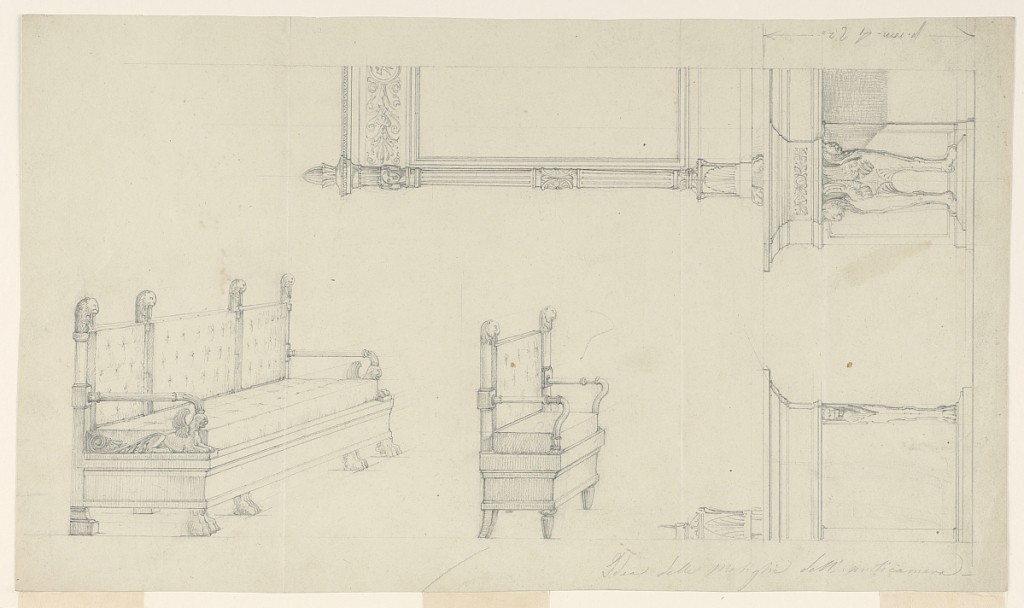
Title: Designs for a Sofa, Armchair, Console Table, Console Looking Glass
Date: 1815–30
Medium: Graphite on cream wove paper
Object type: Drawing
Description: Design for sofa at left, chair in center, both shown obliquely from the front corners. The sofa is supported at the front by four lion feet. The lower ends of the arms of the sofa stand upon the heads of crouching winged lions with scrolls as foils. The seat and the back are upholstered, the latter in three sections which are framed by poles with lion heads carrying wings, on top. The chair is of a similar design, but the legs and the arms are without animal forms. At right is, vertically, the right half of a console table. The top is shaped like an entablature. It is supported at the corner by a lion chimaera, in the center by a pilaster. Something is shown standing upon the table. Vertically at upper right is the left half of a console table with looking glass. The console consists of a back side and the supports formed by pairs of winged lion chimaerae standing with the backs to one another. The upper part forms an entablature. The height is indicated as in 1938-88-546: "p. rom 422". The frame of the mirror is supported by pairs of claws. It has laterally columns with a row of female heads below the capitals. Knobs are laterally on top. Above the inner frame is a decorated frieze.